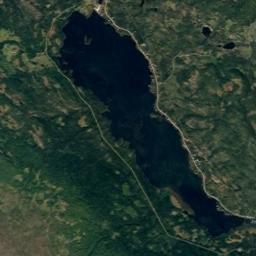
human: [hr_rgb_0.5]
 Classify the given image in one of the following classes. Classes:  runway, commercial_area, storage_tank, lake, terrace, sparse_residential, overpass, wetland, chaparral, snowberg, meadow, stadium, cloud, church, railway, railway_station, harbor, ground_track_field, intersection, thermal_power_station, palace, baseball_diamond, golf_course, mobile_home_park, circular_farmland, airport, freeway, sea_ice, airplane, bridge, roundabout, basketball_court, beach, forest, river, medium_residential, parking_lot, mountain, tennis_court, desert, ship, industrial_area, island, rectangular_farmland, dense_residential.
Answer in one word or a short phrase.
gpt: lake